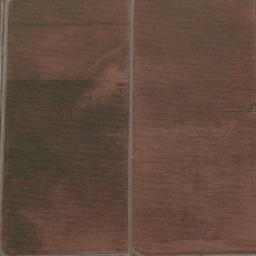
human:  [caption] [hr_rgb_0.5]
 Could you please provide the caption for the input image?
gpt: There are some bare rectangular farmland .

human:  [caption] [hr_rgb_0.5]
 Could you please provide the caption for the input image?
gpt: There is a road in the rectangular farmland .

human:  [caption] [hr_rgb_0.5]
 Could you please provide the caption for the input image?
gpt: Two neatly arranged brown rectangular farm fields .

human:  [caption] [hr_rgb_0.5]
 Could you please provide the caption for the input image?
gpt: The two khaki rectangular farmlands are next to each other and a path goes through the farmlands .

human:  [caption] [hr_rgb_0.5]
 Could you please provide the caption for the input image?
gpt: There are two brown rectangular farmlands .